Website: apple
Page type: billing-address
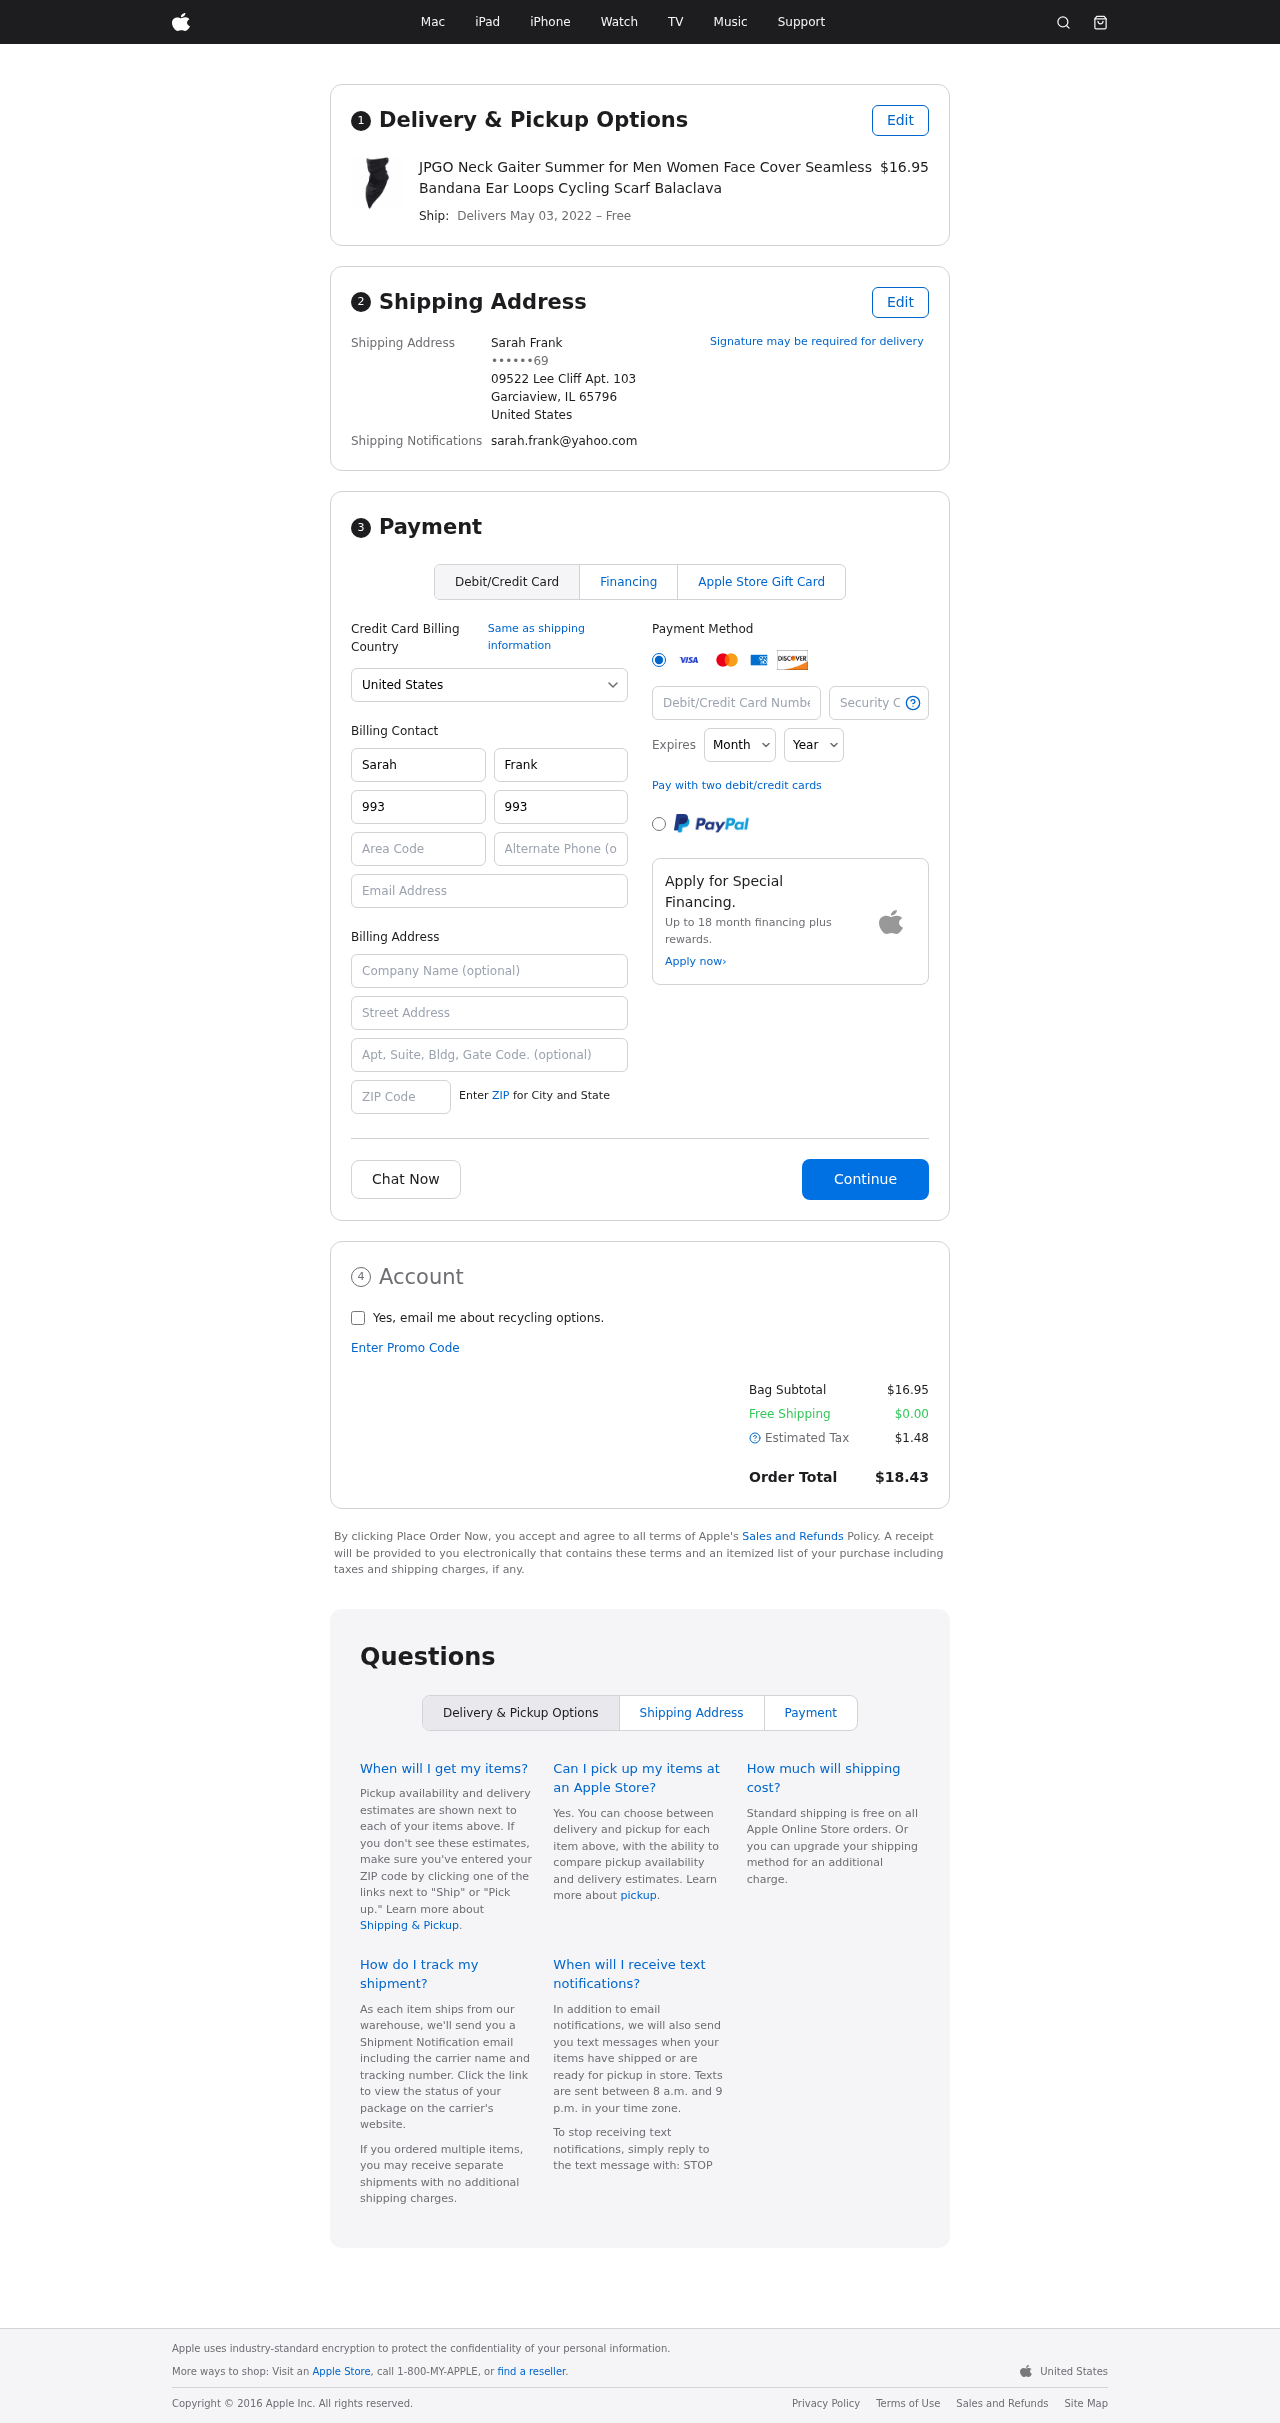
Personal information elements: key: PII_CARD_CVV
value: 736
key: PII_CARD_EXPIRY_MONTH
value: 03
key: PII_CARD_EXPIRY_YEAR
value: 29
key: PII_CARD_NUMBER
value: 6508 3850 4191 0638
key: PII_CITY_STATE_ZIP
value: Garciaview, IL 65796
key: PII_COUNTRY
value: United States
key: PII_EMAIL
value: sarah.frank@yahoo.com
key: PII_FULLNAME
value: Sarah Frank
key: PII_STREET
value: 09522 Lee Cliff Apt. 103
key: PII_PHONE_MASKED
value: ••••••69
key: PII_BILLING_FIRSTNAME
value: Sarah
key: PII_BILLING_LASTNAME
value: Frank
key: PII_BILLING_PHONE_AREA
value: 993
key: PII_BILLING_PHONE
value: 9936426569
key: PII_BILLING_EMAIL
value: sarah.frank@yahoo.com
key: PII_BILLING_COMPANY
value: Hill Inc
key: PII_BILLING_STREET
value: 09522 Lee Cliff Apt. 103
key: PII_BILLING_POSTCODE
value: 65796
Product elements: key: PRODUCT1_NAME
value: JPGO Neck Gaiter Summer for Men Women Face Cover Seamless Bandana Ear Loops Cycling Scarf Balaclava
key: PRODUCT1_PRICE
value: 16.95
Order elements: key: ORDER_DELIVERY_DATE
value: May 03, 2022
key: ORDER_SUBTOTAL
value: $16.95
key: ORDER_SHIPPING_COST
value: $0.00
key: ORDER_TAX
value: $1.48
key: ORDER_TOTAL
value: $18.43